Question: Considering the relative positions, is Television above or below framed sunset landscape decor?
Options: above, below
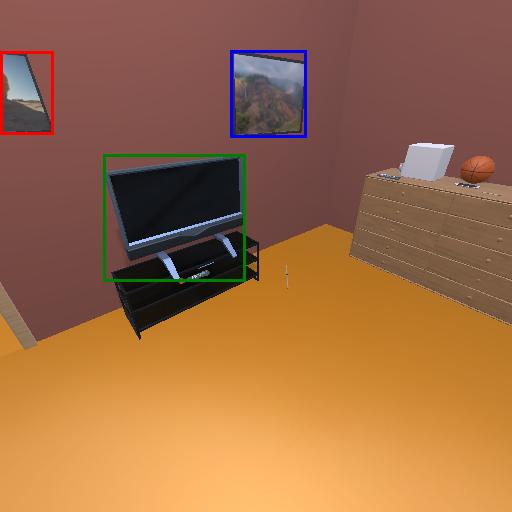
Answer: above